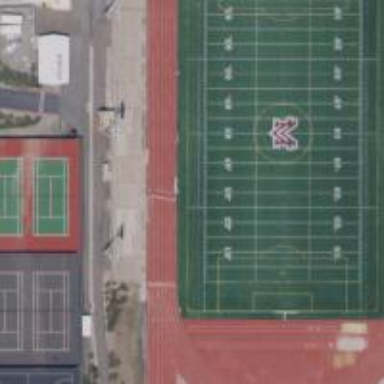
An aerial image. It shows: American football pitch for leisure and sport activities.